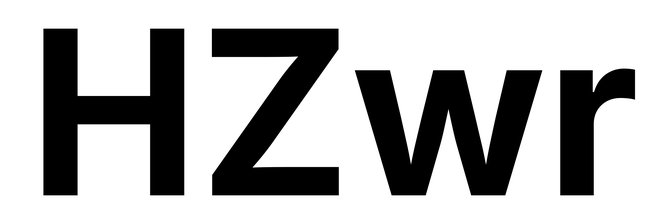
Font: Inter_Bold